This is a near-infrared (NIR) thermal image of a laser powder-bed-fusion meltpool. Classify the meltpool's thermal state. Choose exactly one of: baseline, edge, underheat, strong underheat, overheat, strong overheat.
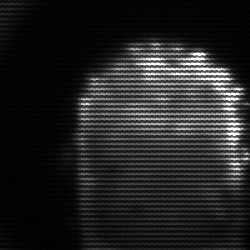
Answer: baseline